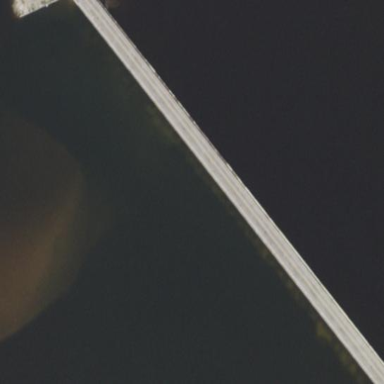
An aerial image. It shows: Dam across waterway.